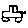
Label: car